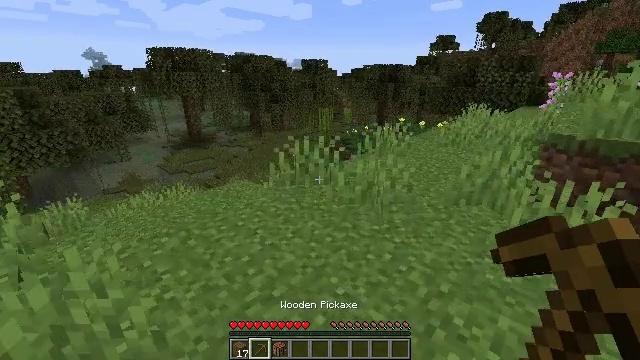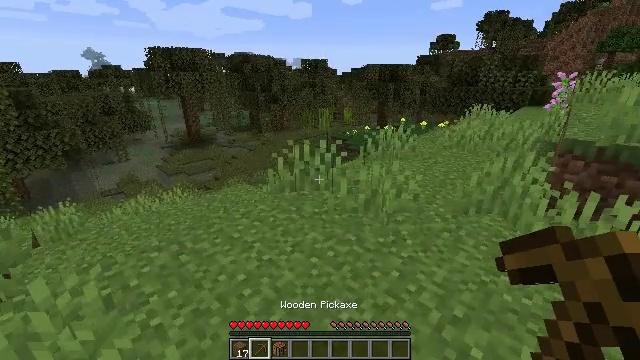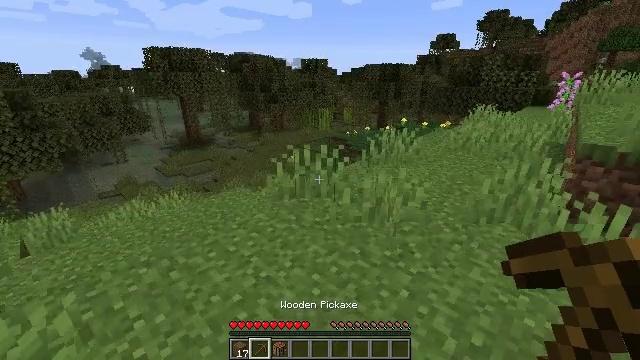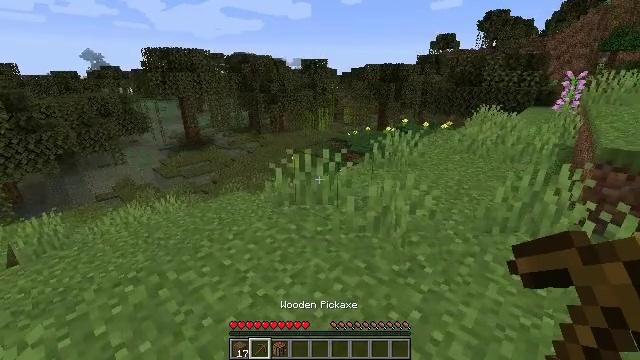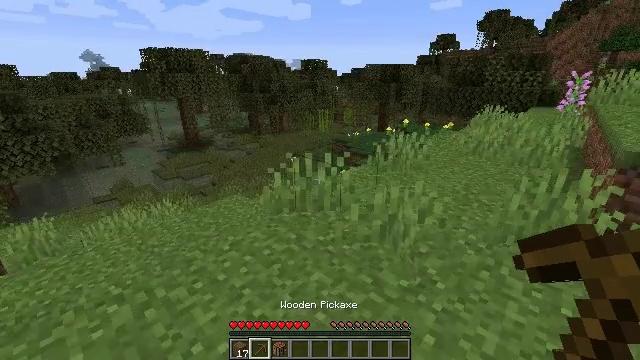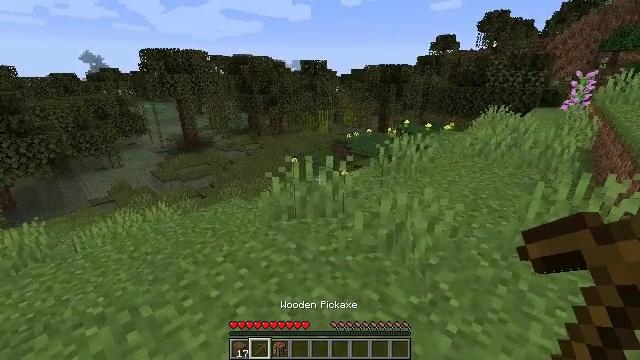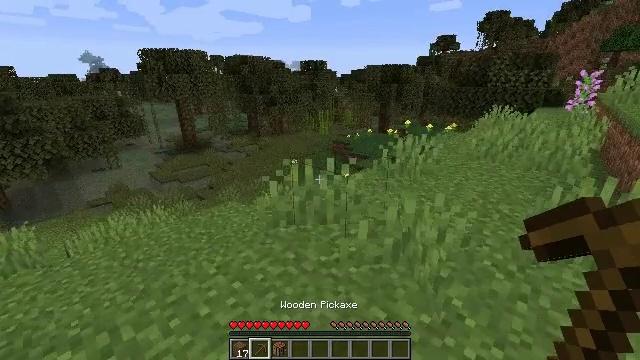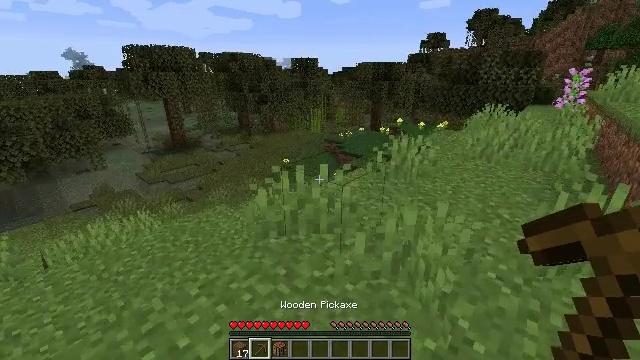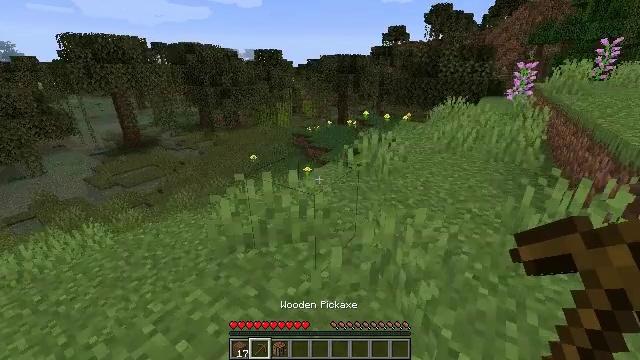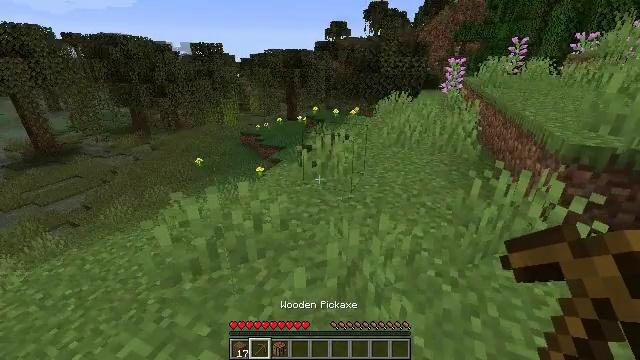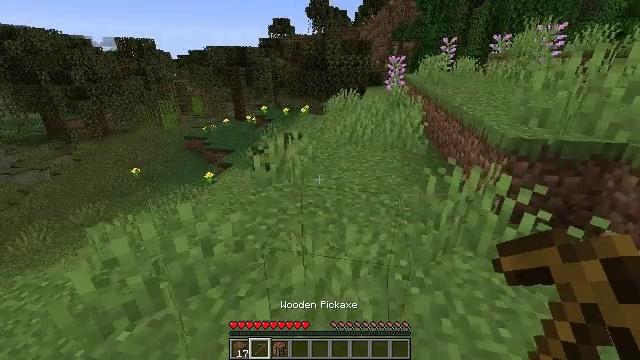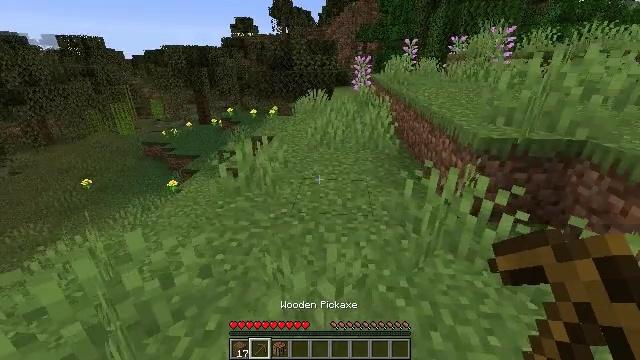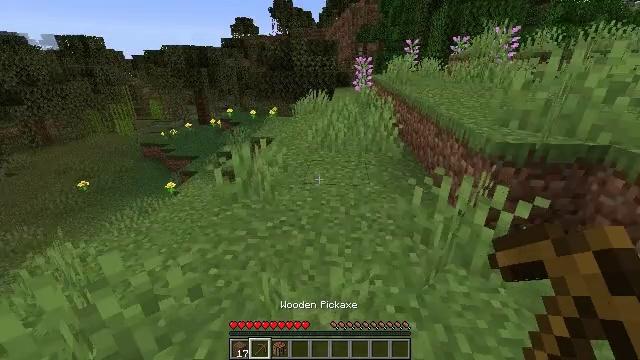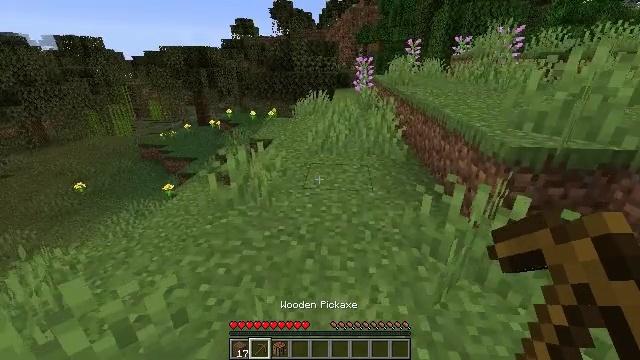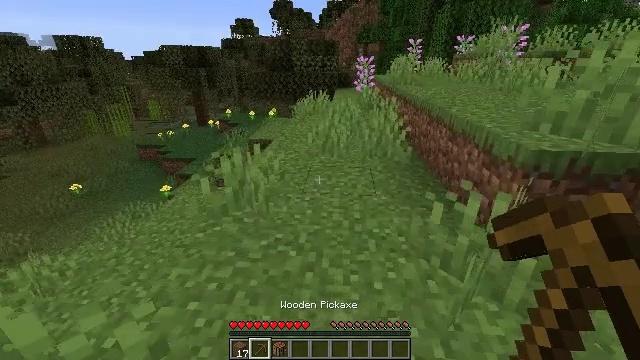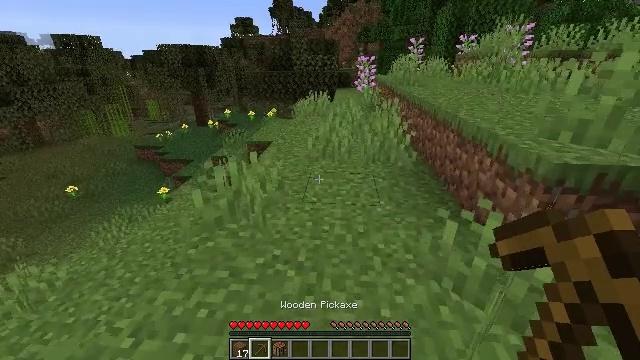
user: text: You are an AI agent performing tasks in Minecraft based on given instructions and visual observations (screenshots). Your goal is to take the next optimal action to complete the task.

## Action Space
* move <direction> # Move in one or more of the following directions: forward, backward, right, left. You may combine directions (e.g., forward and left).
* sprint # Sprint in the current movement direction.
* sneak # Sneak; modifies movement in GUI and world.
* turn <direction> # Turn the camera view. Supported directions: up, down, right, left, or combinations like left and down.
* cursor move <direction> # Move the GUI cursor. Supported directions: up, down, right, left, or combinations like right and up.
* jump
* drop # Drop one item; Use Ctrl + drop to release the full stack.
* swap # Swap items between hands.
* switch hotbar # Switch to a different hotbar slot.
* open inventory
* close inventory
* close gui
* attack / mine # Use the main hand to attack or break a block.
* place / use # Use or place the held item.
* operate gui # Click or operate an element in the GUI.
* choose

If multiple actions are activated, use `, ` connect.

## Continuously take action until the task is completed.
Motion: motion action
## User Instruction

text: Break the stone block.
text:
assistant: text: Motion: move forward
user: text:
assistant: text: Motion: move forward
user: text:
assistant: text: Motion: move forward
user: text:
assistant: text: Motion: move forward
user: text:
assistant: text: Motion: move forward
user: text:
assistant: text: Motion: move forward
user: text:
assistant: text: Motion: move forward, turn right
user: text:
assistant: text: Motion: move forward, turn right and down
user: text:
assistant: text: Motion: move forward, turn right
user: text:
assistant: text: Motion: move forward, turn right
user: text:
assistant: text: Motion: move forward, turn right
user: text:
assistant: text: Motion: move forward
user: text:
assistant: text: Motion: move forward
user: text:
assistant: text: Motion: move forward
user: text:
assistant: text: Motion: move forward
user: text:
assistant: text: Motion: move forward
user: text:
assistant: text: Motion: move forward
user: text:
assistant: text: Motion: move forward
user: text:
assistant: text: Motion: move forward
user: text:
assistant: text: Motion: move forward
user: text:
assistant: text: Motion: move forward
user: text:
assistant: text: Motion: move forward
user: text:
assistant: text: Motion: move forward
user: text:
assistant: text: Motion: move forward
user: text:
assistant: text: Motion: move forward
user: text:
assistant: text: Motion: move forward
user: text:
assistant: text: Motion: move forward, turn right and up
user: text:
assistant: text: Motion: move forward, turn right and up
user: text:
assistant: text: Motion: move forward, turn right and up
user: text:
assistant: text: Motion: move forward, turn right and up